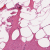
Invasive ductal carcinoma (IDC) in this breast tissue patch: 0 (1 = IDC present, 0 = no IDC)